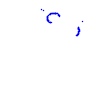
Particle: kaon